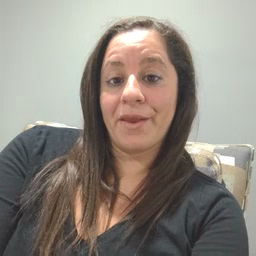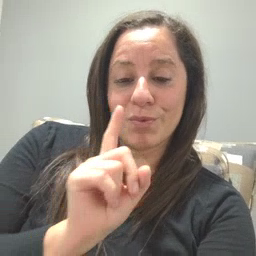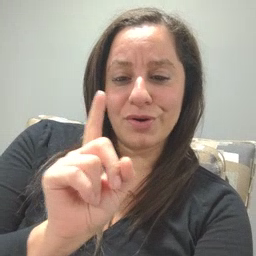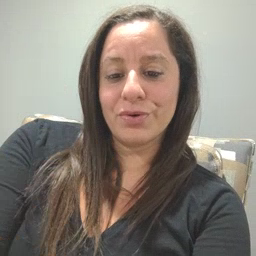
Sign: where